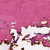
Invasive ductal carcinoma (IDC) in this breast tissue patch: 0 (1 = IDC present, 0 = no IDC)